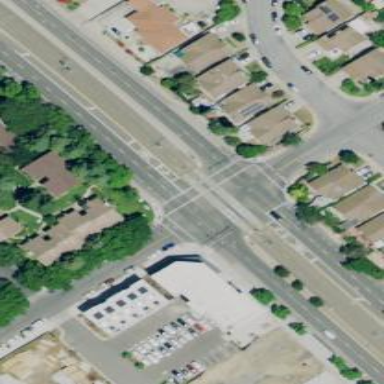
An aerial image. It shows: Solid stop line on the road.